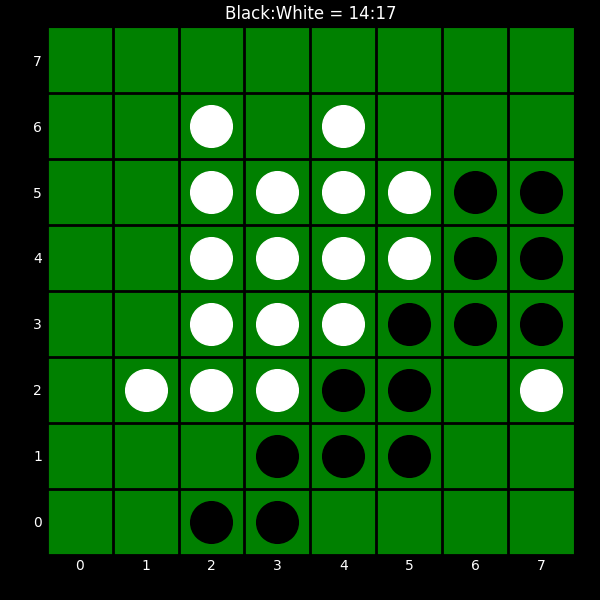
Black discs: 14
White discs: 17